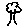
Label: tree